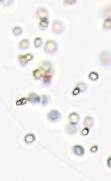
Label: Phaeocystis